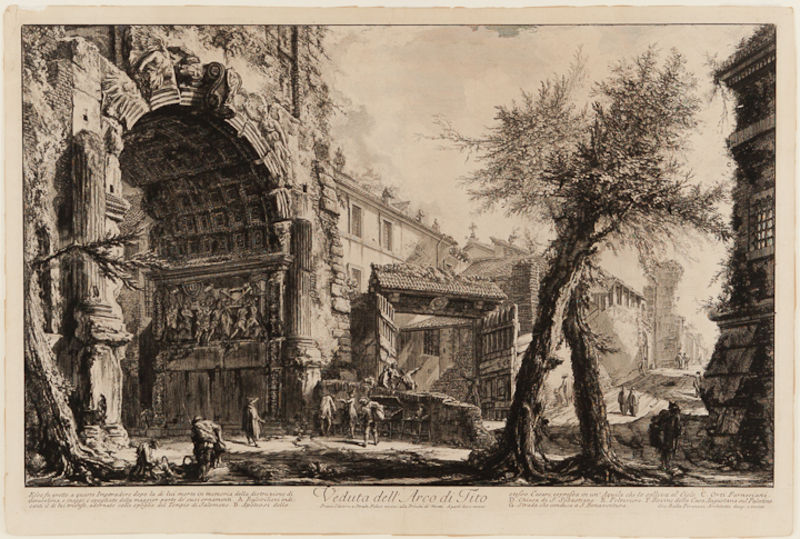
Titel: View of the Arch of Titus
Künstler: Giovanni Battista Piranesi
Standort: Amherst (Massachusetts, USA)
Institution: Mead Art Museum, Amherst College
Schlagwörter: vedute, grafik, zerstörung, ruine, druck, aufbau, kassetierung, titusbogen